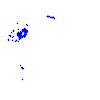
Particle: electron